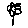
Label: flower